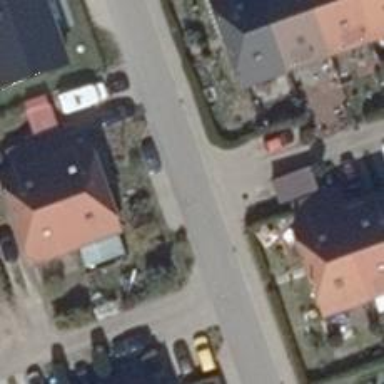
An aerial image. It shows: Paved residential road.